Interaction volume radius: 10 \u00c5
Interaction volume height: 10 \u00c5
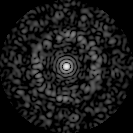
Disorder parameter: 0.8482